Question: I am facing problems with dialog windows validation. On home.xhtml I have a tabview with 3 nested dataTables and CRUD buttons (see screenshot). Every button is supposed to call a dialog window with a form to add/edit entity. But whenever I fail to validate some field in any form - all other forms are displayed too:

I would like to validate and display only one dialog at a time and keep it displayed untill user presses "Cancel" button or inputs valid values and presses submit button. No other dialogs shold be opened at this time.
home.xhtml:
'''
<?xml version='1.0' encoding='UTF-8' ?>
<!DOCTYPE html PUBLIC "-//W3C//DTD XHTML 1.0 Transitional//EN" "http://www.w3.org/TR/xhtml1/DTD/xhtml1-transitional.dtd">
<ui:component xmlns="http://www.w3.org/1999/xhtml"
xmlns:h="http://xmlns.jcp.org/jsf/html"
xmlns:p="http://primefaces.org/ui"
xmlns:ui="http://xmlns.jcp.org/jsf/facelets"
xmlns:f="http://java.sun.com/jsf/core"
xmlns:ex="http://java.sun.com/jsf/composite/nsobchuk">
<h:head>
<link rel="stylesheet" href="../css/style.css"/>
</h:head>
<h:body>
<h:form id="logout" class="logout" >
<h:commandButton action="#{loginBean.logout()}" value="logout"/>
</h:form>
<p:tabView id="tab" orientation="left">
<p:tab title="Users">
<h:form id="form1">
<h:panelGrid columns="9">
<p:commandButton type="button" value="Add" onclick="dlg1.show()"/>
<p:commandButton id="editUser" type="button" value="Edit" onclick="dlg2.show()" disabled="#{homeBean.selectedUser == null}"/>
<p:dialog id="editUserDialogerDialog" widgetVar="dlg2" header="Sorry" >
<h:outputText value="I didn't have enogh time to finish this functionality. Feel free to test other buttons."/>
</p:dialog>
<p:commandButton id="deleteUser" type="button" onclick="confirmation1.show()" value="Delete" disabled="#{homeBean.selectedUser == null}"/>
<p:confirmDialog message="Are you sure you want to delete user?" header="Confirmation"
severity="alert" widgetVar="confirmation1">
<p:commandButton value="Yes" update=":tab:users" process="@this" styleClass="ui-confirmdialog-yes" icon="ui-icon-check"
oncomplete="confirmation1.hide()" action="#{homeBean.deleteUser}" />
<p:commandButton value="No" onclick="confirmation1.hide()" type="button" styleClass="ui-confirmdialog-no" icon="ui-icon-close"/>
</p:confirmDialog>
</h:panelGrid>
</h:form>
<p:dataTable id="users" var="user" value="#{homeBean.users}"
scrollable="true" scrollHeight="250" selectionMode="single"
selection="#{homeBean.selectedUser}" rowKey="#{user.userId}"
sortMode="single">
<p:ajax event="rowSelect" listener="#{homeBean.onUserRowSelect}" update=":tab:form1:deleteUser, :tab:form1:editUser"/>
<p:ajax event="rowUnselect" listener="#{homeBean.onUserRowUnselect}" update=":tab:form1:deleteUser, :tab:form1:editUser"/>
<p:column headerText="Login" sortBy="#{user.login}">
<h:outputText value="#{user.login}"/>
</p:column>
<p:column headerText="Password" sortBy="#{user.password}">
<h:outputText value="#{user.password}"/>
</p:column>
<p:column headerText="Role" sortBy="#{user.role}">
<h:outputText value="#{user.role}"/>
</p:column>
<p:column headerText="Name" sortBy="#{user.firstName}">
<h:outputText value="#{user.firstName}"/>
</p:column>
<p:column headerText="Surname" sortBy="#{user.lastName}">
<h:outputText value="#{user.lastName}"/>
</p:column>
</p:dataTable>
<ex:exporter target=":tab:users" fileName="Users"/>
</p:tab>
<p:tab title="Computers">
<h:form id="form2">
<h:panelGrid columns="9">
<p:commandButton type="button" value="Add" onclick="dlg3.show()"/>
<p:commandButton id="editComp" type="button" value="Edit" onclick="dlg4.show()" disabled="#{homeBean.selectedComputer == null}"/>
<p:dialog id="editCompDialog" widgetVar="dlg4" header="Sorry" >
<h:outputText value="I didn't have enogh time to finish this functionality. Feel free to test other buttons."/>
</p:dialog>
<p:commandButton id="deleteComp" type="button" onclick="confirmation2.show()" value="Delete" disabled="#{homeBean.selectedComputer == null}"/>
<p:confirmDialog message="Are you sure you want to delete this computer?" header="Confirmation"
severity="alert" widgetVar="confirmation2">
<p:commandButton value="Yes" update=":tab:computers" process="@this" styleClass="ui-confirmdialog-yes" icon="ui-icon-check"
oncomplete="confirmation2.hide()" action="#{homeBean.deleteComputer}"/>
<p:commandButton value="No" onclick="confirmation2.hide()" type="button" styleClass="ui-confirmdialog-no" icon="ui-icon-close"/>
</p:confirmDialog>
</h:panelGrid>
</h:form>
<p:dataTable id="computers" var="computer" value="#{homeBean.computers}"
scrollable="true" scrollHeight="250" selectionMode="single"
selection="#{homeBean.selectedComputer}" rowKey="#{computer.computerId}"
sortMode="single" >
<p:ajax event="rowSelect" listener="#{homeBean.onCompRowSelect}" update=":tab:form2:editComp, :tab:form2:deleteComp"/>
<p:column headerText="Login" sortBy="#{computer.login}">
<h:outputText value="#{computer.login}"/>
</p:column>
<p:column headerText="Password" sortBy="#{computer.password}">
<h:outputText value="#{computer.password}"/>
</p:column>
<p:column headerText="Name" sortBy="#{computer.computerName}" >
<h:outputText value="#{computer.computerName}"/>
</p:column>
<p:column headerText="IP address" sortBy="#{computer.ipAddress}">
<h:outputText value="#{computer.ipAddress}"/>
</p:column>
</p:dataTable>
<ex:exporter target=":tab:computers" fileName="Computers"/>
</p:tab>
<p:tab title="Applications">
<h:form id="form3">
<h:panelGrid columns="9">
<p:commandButton type="button" value="Add" onclick="dlg5.show()"/>
<p:commandButton id="editApp" type="button" value="Edit" onclick="dlg6.show()" disabled="#{homeBean.selectedApplication == null}"/>
<p:dialog id="editAppDialog" widgetVar="dlg6" header="Sorry" >
<h:outputText value="I didn't have enogh time to finish this functionality. Feel free to test other buttons."/>
</p:dialog>
<p:commandButton id="deleteApp" type="button" onclick="confirmation3.show()" value="Delete" disabled="#{homeBean.selectedApplication == null}"/>
<p:confirmDialog message="Are you sure you want to delete this application?" header="Confirmation"
severity="alert" widgetVar="confirmation3">
<p:commandButton value="Yes" update=":tab:applications" process="@this" styleClass="ui-confirmdialog-yes" icon="ui-icon-check"
oncomplete="confirmation3.hide()" action="#{homeBean.deleteApplication}"/>
<p:commandButton value="No" onclick="confirmation3.hide()" type="button" styleClass="ui-confirmdialog-no" icon="ui-icon-close"/>
</p:confirmDialog>
</h:panelGrid>
</h:form>
<p:dataTable id="applications" var="app" value="#{homeBean.applications}"
scrollable="true" scrollHeight="250" selectionMode="single"
selection="#{homeBean.selectedApplication}" rowKey="#{app.appId}"
sortMode="single" >
<p:ajax event="rowSelect" listener="#{homeBean.onAppRowSelect}" update=":tab:form3:editApp, :tab:form3:deleteApp"/>
<p:column headerText="Name" sortBy="#{app.appName}">
<h:outputText value="#{app.appName}"/>
</p:column>
<p:column headerText="Vendor" sortBy="#{app.vendorName}" >
<h:outputText value="#{app.vendorName}"/>
</p:column>
<p:column headerText="License required" sortBy="#{app.licenseRequired}">
<h:outputText value="#{app.licenseRequired}"/>
</p:column>
</p:dataTable>
<ex:exporter target=":tab:applications" fileName="Applications" />
</p:tab>
</p:tabView>
<h:form id="dlg1form">
<p:dialog id="addUserDialog" header="Add Dialog" modal="true" closable="false"
widgetVar="dlg1" width="620" visible="#{facesContext.validationFailed}" >
<h:panelGrid columns="3">
<h:outputLabel for="login" value="Login: "/>
<p:inputText id="login" value="#{homeBean.newUser.login}" required="true"
label="Login: " maxlength="20">
<f:validator binding="#{loginValidator}"/>
</p:inputText>
<p:message for="login"/>
<h:outputLabel for="password" value="Password: "/>
<p:password id="password" value="#{homeBean.newUser.password}" required="true"
feedback="true" label="Password: " maxlength="32"/>
<p:message for="password" />
<h:outputLabel for="firstName" value="First Name: "/>
<p:inputText id="firstName" value="#{homeBean.newUser.firstName}"
label="First Name: " maxlength="20"/>
<p:message for="firstName"/>
<h:outputLabel for="lastName" value="Last Name: "/>
<p:inputText id="lastName" value="#{homeBean.newUser.lastName}"
label="Last Name: " maxlength="20"/>
<p:message for="lastName"/>
<h:outputLabel for="role" value="Role: "/>
<p:selectOneMenu id="role" value="#{homeBean.newUser.role}" required="true" style="width: 80px;" >
<f:selectItem itemLabel="user" itemValue="ROLE_USER" />
<f:selectItem itemLabel="admin" itemValue="ROLE_ADMIN" />
</p:selectOneMenu>
<p:message for="role"/>
</h:panelGrid>
<p:commandButton value="Cancel" immediate="true" onclick="dlg1.hide()" update=":dlg1form:addUserDialog">
<p:resetInput target="addUserDialog" />
</p:commandButton>
<p:commandButton value="Add" update=":tab:users, :dlg1form:addUserDialog" process="@this"
onclick="if (args &amp; &amp; !args.validationFailed) dlg1.hide()" action="#{homeBean.addUser}"/>
</p:dialog>
</h:form>
<h:form id="dlg3form">
<p:dialog id="addCompDialog" header="Add Dialog" draggable="true" closable="false" modal="true"
widgetVar="dlg3" width="600" visible="#{facesContext.validationFailed}">
<h:panelGrid columns="3">
<h:outputLabel for="pclogin" value="Login: "/>
<p:inputText id="pclogin" value="#{homeBean.newComputer.login}" required="true"
label="Login: " maxlength="20">
<f:validator binding="#{loginValidator}"/>
</p:inputText>
<p:message for="pclogin"/>
<h:outputLabel for="pcpassword" value="Password: "/>
<p:password id="pcpassword" value="#{homeBean.newComputer.password}" required="true"
feedback="true" label="Password: " maxlength="32"/>
<p:message for="pcpassword" />
<h:outputLabel for="compName" value="Computer Name: "/>
<p:inputText id="compName" value="#{homeBean.newComputer.computerName}" required="true"
label="Computer Name: " maxlength="20"/>
<p:message for="compName"/>
<h:outputLabel for="ipaddress" value="IP address: "/>
<p:inputText id="ipaddress" value="#{homeBean.newComputer.ipAddress}" required="true"
label="IP address: " maxlength="20"/>
<p:message for="ipaddress"/>
</h:panelGrid>
<p:commandButton value="Cancel" immediate="true" onclick="dlg3.hide()" update=":dlg3form:addCompDialog">
<p:resetInput target="addCompDialog" />
</p:commandButton>
<p:commandButton value="Add" update=":tab:computers, :dlg3form:addCompDialog" process="@this"
onclick="if (args &amp; &amp; !args.validationFailed) dlg3.hide()" action="#{homeBean.addComputer}"/>
</p:dialog>
</h:form>
<h:form id="dlg5form">
<p:dialog id="addAppDialog" header="Add Dialog" draggable="true" closable="false" modal="true"
widgetVar="dlg5" width="600" visible="#{facesContext.validationFailed}">
<h:panelGrid columns="3">
<h:outputLabel for="appName" value="Name: "/>
<p:inputText id="appName" value="#{homeBean.newApplication.appName}" required="true"
label="Name: "/>
<p:message for="appName"/>
<h:outputLabel for="vendorName" value="Vendor: "/>
<p:inputText id="vendorName" value="#{homeBean.newApplication.vendorName}"
label="Vendor: " required="true" />
<p:message for="vendorName"/>
<h:outputLabel for="appLicense" value="Requires license: "/>
<p:selectOneMenu id="appLicense" value="#{homeBean.newApplication.licenseRequired}" required="true" style="width: 80px;" >
<f:selectItem itemLabel="True" itemValue="#{true}" />
<f:selectItem itemLabel="False" itemValue="#{false}" />
</p:selectOneMenu>
<p:message for="appLicense"/>
</h:panelGrid>
<p:commandButton value="Cancel" immediate="true" onclick="dlg5.hide()" update=":dlg5form:addAppDialog">
<p:resetInput target="addAppDialog" />
</p:commandButton>
<p:commandButton value="Add" update=":tab:applications, :dlg5form:addAppDialog" process="@this"
onclick="if (args &amp; &amp; !args.validationFailed) dlg5.hide()" action="#{homeBean.addApplication}"/>
</p:dialog>
</h:form>
</h:body>
</ui:component>
'''
HomeBean.java:
'''
package com.infostroy.adminportal.controller.bean;
import com.infostroy.adminportal.bean.BaseBean;
import com.infostroy.adminportal.model.Application;
import com.infostroy.adminportal.model.Computer;
import com.infostroy.adminportal.model.User;
import com.infostroy.adminportal.service.HibernateDBManager;
import java.io.IOException;
import java.math.BigInteger;
import java.security.MessageDigest;
import java.security.NoSuchAlgorithmException;
import java.util.List;
import org.primefaces.context.RequestContext;
import org.primefaces.event.SelectEvent;
import org.primefaces.event.UnselectEvent;
import org.springframework.beans.factory.annotation.Autowired;
import org.springframework.context.annotation.Scope;
import org.springframework.stereotype.Component;
@Component
@Scope("session")
public class HomeBean extends BaseBean {
private static final String editUserBtn = "tab:form1:editUser";
private static final String deleteUserBtn = "tab:form1:deleteUser";
private static final String editCompBtn = "tab:form2:editComp";
private static final String deleteCompBtn = "tab:form2:deleteComp";
private static final String editAppBtn = "tab:form3:editApp";
private static final String deleteAppBtn = "tab:form3:deleteApp";
@Autowired
private HibernateDBManager hibernateDBManager;
private List<User> users;
private List<Computer> computers;
private List<Application> applications;
private User selectedUser, newUser;
private Computer selectedComputer, newComputer;
private Application selectedApplication, newApplication;
private RequestContext rc;
@Override
public void init() {
setUsers(hibernateDBManager.getAllUsers());
setComputers(hibernateDBManager.getAllComputers());
setApplications(hibernateDBManager.getAllApplications());
newUser = new User();
newComputer = new Computer();
newApplication = new Application();
rc = RequestContext.getCurrentInstance();
}
public void addUser() throws NoSuchAlgorithmException {
if (newUser != null && newUser.getPassword() != null) {
MessageDigest md = MessageDigest.getInstance("MD5");
md.update(newUser.getPassword().getBytes());
String hash = new BigInteger(1, md.digest()).toString(16);
newUser.setPassword(hash);
if (hibernateDBManager.insertUser(newUser)) {
users.add(newUser);
}
}
}
public void editUser() {
if (selectedUser != null) {
hibernateDBManager.updateUser(selectedUser);
users.set(users.indexOf(selectedUser), selectedUser);
selectedUser = null;
rc.update(deleteUserBtn);
rc.update(editUserBtn);
}
}
public void deleteUser() throws IOException {
if (selectedUser != null) {
if (hibernateDBManager.deleteUserById(selectedUser.getUserId()) > 0) {
users.remove(selectedUser);
selectedUser = null;
rc.update(deleteUserBtn);
rc.update(editUserBtn);
}
}
}
public void addComputer() {
if (newComputer != null && hibernateDBManager.insertComputer(newComputer)) {
computers.add(newComputer);
}
}
public void deleteComputer() {
if (selectedComputer != null) {
if (hibernateDBManager.deleteComputerById(selectedComputer.getComputerId()) > 0) {
computers.remove(selectedComputer);
selectedComputer = null;
rc.update(editCompBtn);
rc.update(deleteCompBtn);
}
}
}
public void addApplication() {
if (newApplication != null && hibernateDBManager.insertApplication(newApplication)) {
applications.add(newApplication);
}
}
public void deleteApplication() {
if (selectedApplication != null) {
if (hibernateDBManager.deleteApplicationById(selectedApplication.getAppId()) > 0) {
applications.remove(selectedApplication);
selectedApplication = null;
rc.update(editAppBtn);
rc.update(deleteAppBtn);
}
}
}
public void onUserRowSelect(SelectEvent event) {
setSelectedUser((User) event.getObject());
}
public void onUserRowUnselect(UnselectEvent event) {
setSelectedUser(null);
}
public void onCompRowSelect(SelectEvent event) {
setSelectedComputer((Computer) event.getObject());
}
public void onAppRowSelect(SelectEvent event) {
setSelectedApplication((Application) event.getObject());
}
//GETTERS etc.
}
'''
Any ideas how this can be solved? How can I open and keep only one dialog opened untill it is validated? Every answer is highly appreciated. If you need some additional info - let me know and I will respond immidiately.
Thank you.
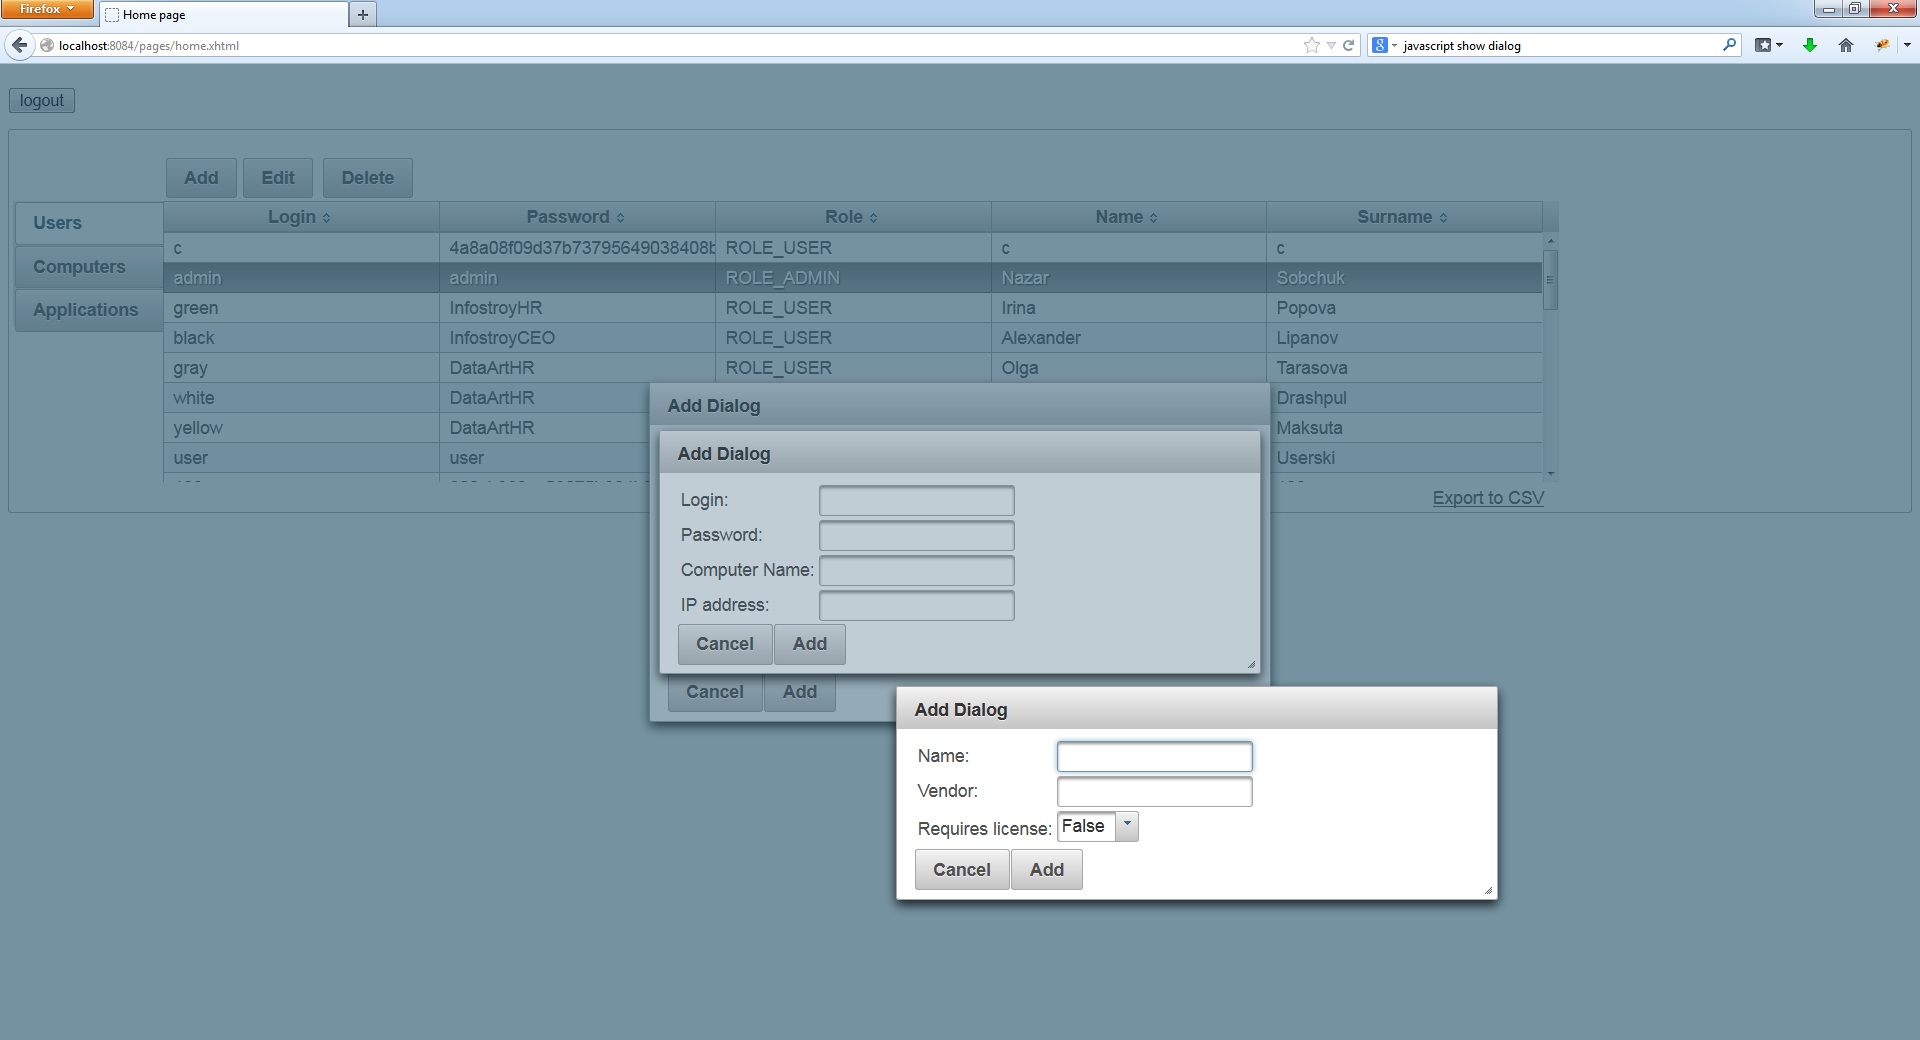
Answer: I was able to replicate the problem in my environment. In order to do that I've simplified your home.xhtml code (removing the managedbean references) and here is the changes to the dialogs that made them work:
'''
<p:dialog id="addUserDialog" header="Add Dialog" modal="true" closable="false"
widgetVar="dlg1" width="620" >
<h:form id="dlg1form">
<h:panelGrid columns="3">
<h:outputLabel for="login" value="Login: "/>
<p:inputText id="login" required="true"
label="Login: " maxlength="20" >
</p:inputText>
<p:message for="login"/>
<h:outputLabel for="password" value="Password: "/>
<p:password id="password" required="true"
feedback="true" label="Password: " maxlength="32"/>
<p:message for="password" />
<h:outputLabel for="firstName" value="First Name: "/>
<p:inputText id="firstName"
label="First Name: " maxlength="20"/>
<p:message for="firstName"/>
<h:outputLabel for="lastName" value="Last Name: "/>
<p:inputText id="lastName"
label="Last Name: " maxlength="20"/>
<p:message for="lastName"/>
<h:outputLabel for="role" value="Role: "/>
<p:selectOneMenu id="role" required="true" style="width: 80px;" >
<f:selectItem itemLabel="user" itemValue="ROLE_USER" />
<f:selectItem itemLabel="admin" itemValue="ROLE_ADMIN" />
</p:selectOneMenu>
<p:message for="role"/>
</h:panelGrid>
<p:commandButton value="Cancel" immediate="true" onclick="dlg1.hide()" update="@form">
<p:resetInput target="addUserDialog" />
</p:commandButton>
<p:commandButton value="Add" update="@form"
oncomplete="if (args &amp;&amp; !args.validationFailed) dlg1.hide()" />
</h:form>
</p:dialog>
<p:dialog id="addCompDialog" header="Add Dialog" draggable="true" closable="false" modal="true"
widgetVar="dlg3" width="600">
<h:form id="dlg3form">
<h:panelGrid columns="3">
<h:outputLabel for="pclogin" value="Login: "/>
<p:inputText id="pclogin" required="true"
label="Login: " maxlength="20">
</p:inputText>
<p:message for="pclogin"/>
<h:outputLabel for="pcpassword" value="Password: "/>
<p:password id="pcpassword" required="true"
feedback="true" label="Password: " maxlength="32"/>
<p:message for="pcpassword" />
<h:outputLabel for="compName" value="Computer Name: "/>
<p:inputText id="compName" required="true"
label="Computer Name: " maxlength="20"/>
<p:message for="compName"/>
<h:outputLabel for="ipaddress" value="IP address: "/>
<p:inputText id="ipaddress" required="true"
label="IP address: " maxlength="20"/>
<p:message for="ipaddress"/>
</h:panelGrid>
<p:commandButton value="Cancel" immediate="true" onclick="dlg3.hide()" process="@this" update="@form">
<p:resetInput target="addCompDialog" />
</p:commandButton>
<p:commandButton value="Add" update="@form"
oncomplete="if (args &amp;&amp; !args.validationFailed) dlg3.hide()" />
</h:form>
</p:dialog>
<p:dialog id="addAppDialog" header="Add Dialog" draggable="true" closable="false" modal="true"
widgetVar="dlg5" width="600" >
<h:form id="dlg5form">
<h:panelGrid columns="3">
<h:outputLabel for="appName" value="Name: "/>
<p:inputText id="appName" required="true"
label="Name: "/>
<p:message for="appName"/>
<h:outputLabel for="vendorName" value="Vendor: "/>
<p:inputText id="vendorName"
label="Vendor: " required="true" />
<p:message for="vendorName"/>
<h:outputLabel for="appLicense" value="Requires license: "/>
<p:selectOneMenu id="appLicense" required="true" style="width: 80px;" >
<f:selectItem itemLabel="True" itemValue="#{true}" />
<f:selectItem itemLabel="False" itemValue="#{false}" />
</p:selectOneMenu>
<p:message for="appLicense"/>
</h:panelGrid>
<p:commandButton value="Cancel" immediate="true" onclick="dlg5.hide()" update="@form" process="@this">
<p:resetInput target="addAppDialog" />
</p:commandButton>
<p:commandButton value="Add" update="@form"
oncomplete="if (args &amp;&amp; !args.validationFailed) dlg5.hide()"/>
</h:form>
</p:dialog>
'''
Some notes:
- - - 'visible="#{facesContext.validationFailed}"'- 'process="@this"'<URL>
Consider changing the cancel button logic to something like this:
'''
<p:commandButton value="Cancel" action="#{viewMBean.clearUser}" oncomplete="dlg1.hide()" update="@form" process="@this" />
public void clearUser() {
newUser = new User();
}
'''